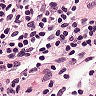
Metastatic tissue present: no